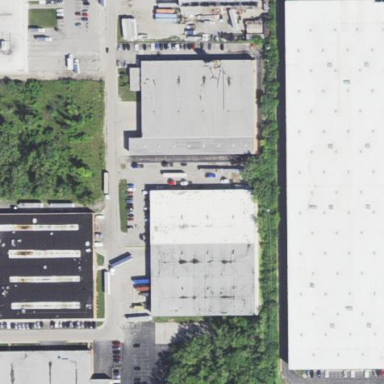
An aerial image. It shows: Industrial distributor warehouse.